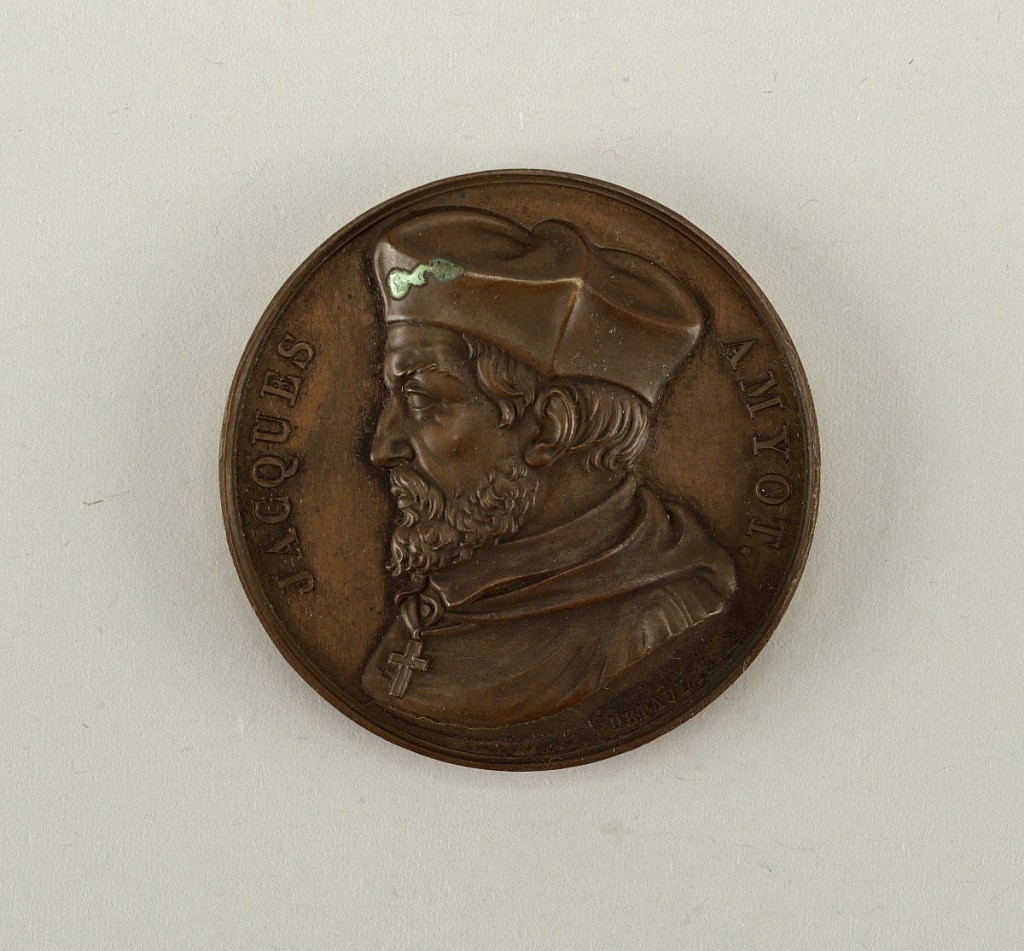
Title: Medal Commemorating Jacques Amyot
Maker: Alexis Joseph Depaulis, French, 1792 - 1867
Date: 1819
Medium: Cast bronze
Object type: medal
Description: Bust of Jacques Amyot (1513 -1593) with beret and cross to right.